Aerial crown-view tile of a tropical tree (Barro Colorado Island, Panama), acquired 20240611:
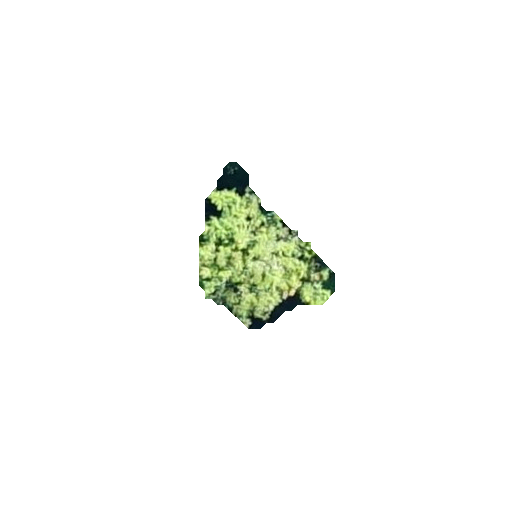
Species: Protium stevensonii
GBIF accepted scientific name: Tetragastris panamensis
Crown area: 20.481 m²